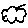
Label: cloud